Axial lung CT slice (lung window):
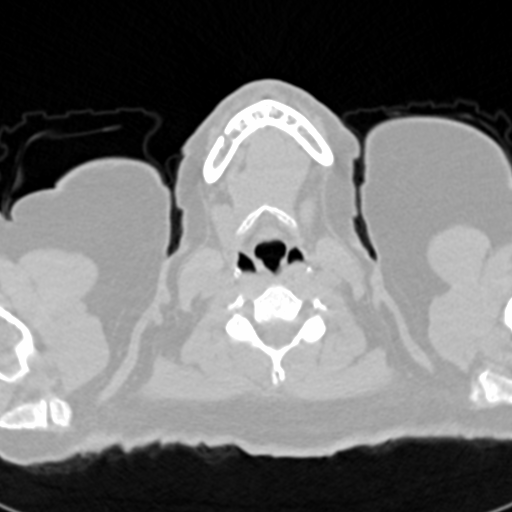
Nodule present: no